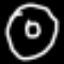
Label: donut